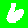
Digit: 6